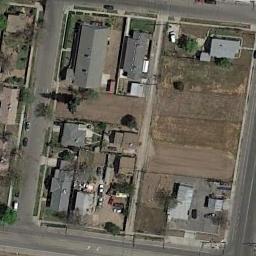
Label: residential